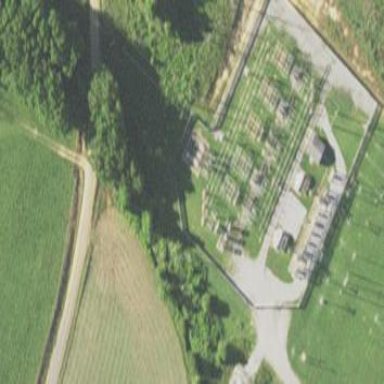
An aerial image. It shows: Distribution power substation secured by fence.